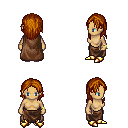
a pixel art fantasy rpg character, female body template, human, tanned skin, brown cape, robe skirt, brunette long hairstyle, bracelets, gold boots, four views (front, back, left, right), 2x2 character sprite sheet, small pixel art, hard edges, no anti-aliasing